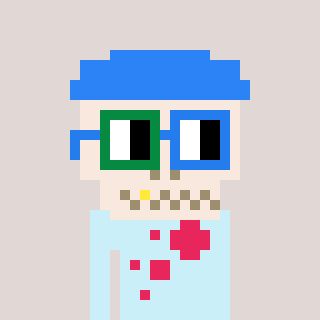
a pixel art character with square green and blue glasses, a skeleton-hat-shaped head and a cold-colored body on a warm background